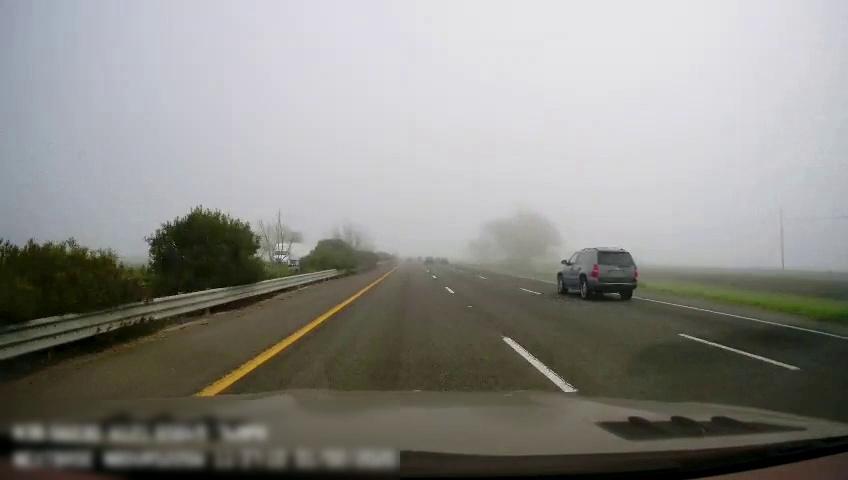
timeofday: Day
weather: Sunny
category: Drivable Space
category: Vehicles | SUV
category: Vehicles | Truck
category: Lanes | Current Lane
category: Lanes | Current Lane
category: Lanes | Alternate Lane
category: Lanes | Alternate Lane